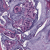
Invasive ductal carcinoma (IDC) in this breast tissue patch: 1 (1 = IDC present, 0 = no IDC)